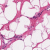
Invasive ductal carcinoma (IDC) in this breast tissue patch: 0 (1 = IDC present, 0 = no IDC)